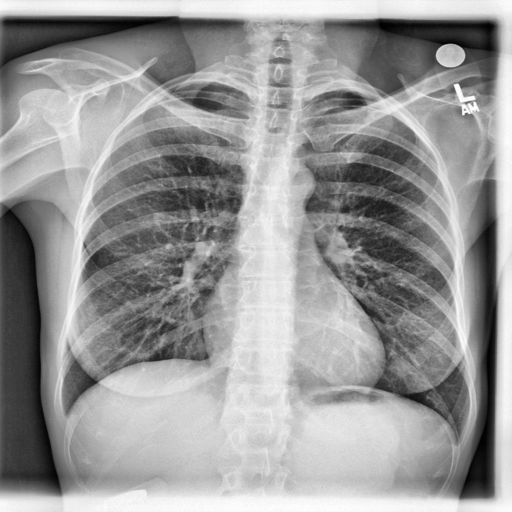
Finding: NORMAL